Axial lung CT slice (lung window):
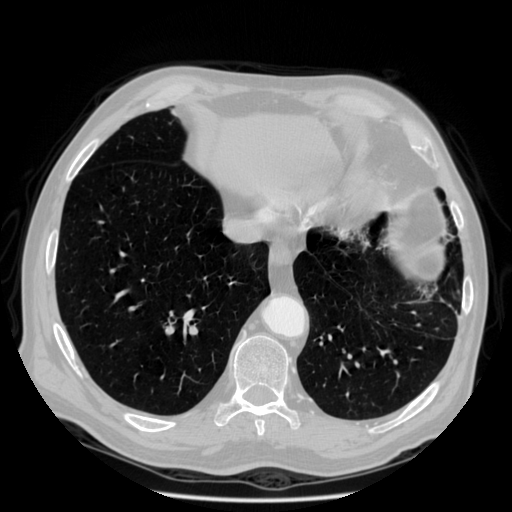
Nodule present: no